Question: I created a 'RecyclerView' which I want to animate by clicking on the 'CardView' inside it. I want to apply this animation of material design which resize the selected item and push up the item below and push down the item above :

I tried with this code but it just collapses and expands without pushing the item below :
'''
private void expandCardView()
{
mCardViewContent.setVisibility(View.VISIBLE);
final int widthSpec = View.MeasureSpec.makeMeasureSpec(0, View.MeasureSpec.UNSPECIFIED);
final int heightSpec = View.MeasureSpec.makeMeasureSpec(0, View.MeasureSpec.UNSPECIFIED);
mCardViewContent.measure(widthSpec, heightSpec);
ValueAnimator mAnimator = slideAnimator(0, mCardViewContent.getMeasuredHeight());
mAnimator.start();
}
private void collapseCardView ()
{
int finalHeight = mCardViewContent.getHeight();
ValueAnimator mAnimator = slideAnimator(finalHeight, 0);
mAnimator.addListener(new AnimatorListenerAdapter()
{
@Override
public void onAnimationEnd(Animator animator)
{
mCardViewContent.setVisibility(View.GONE);
}
});
mAnimator.start();
}
private ValueAnimator slideAnimator(int start, int end)
{
ValueAnimator animator = ValueAnimator.ofInt(start, end);
animator.addUpdateListener(valueAnimator->
{
int value = (Integer) valueAnimator.getAnimatedValue();
ViewGroup.LayoutParams layoutParams = mCardViewContent.getLayoutParams();
layoutParams.height = value;
mCardViewContent.setLayoutParams(layoutParams);
});
return animator;
}
'''
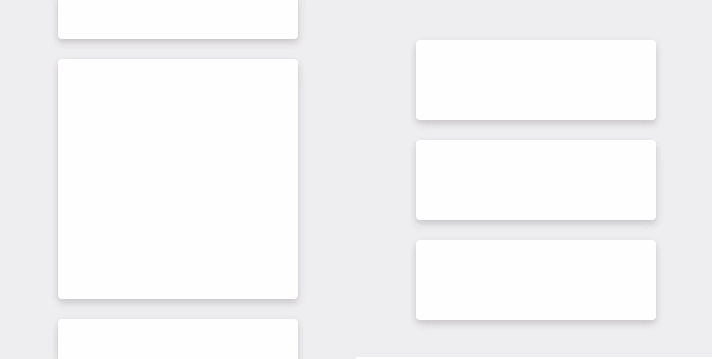
Answer: I had faced exactly same problem in my few projects and I have found a great solution at stackoverflow, which works like charm!
<URL>
You can make an invisible RelativeLayout in each RecyclerView element, which will hold all the data You want the user to see when expaned.
Then simply call expand(View v) on specific layout to expand it.
For now that is the best and most reliable way to make this kind of animation I've found so far!